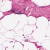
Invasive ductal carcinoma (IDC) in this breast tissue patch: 0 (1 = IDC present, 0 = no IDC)